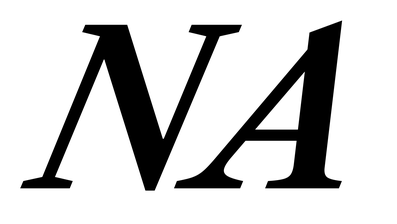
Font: LibreCaslonText-Italic_Bold_Italic